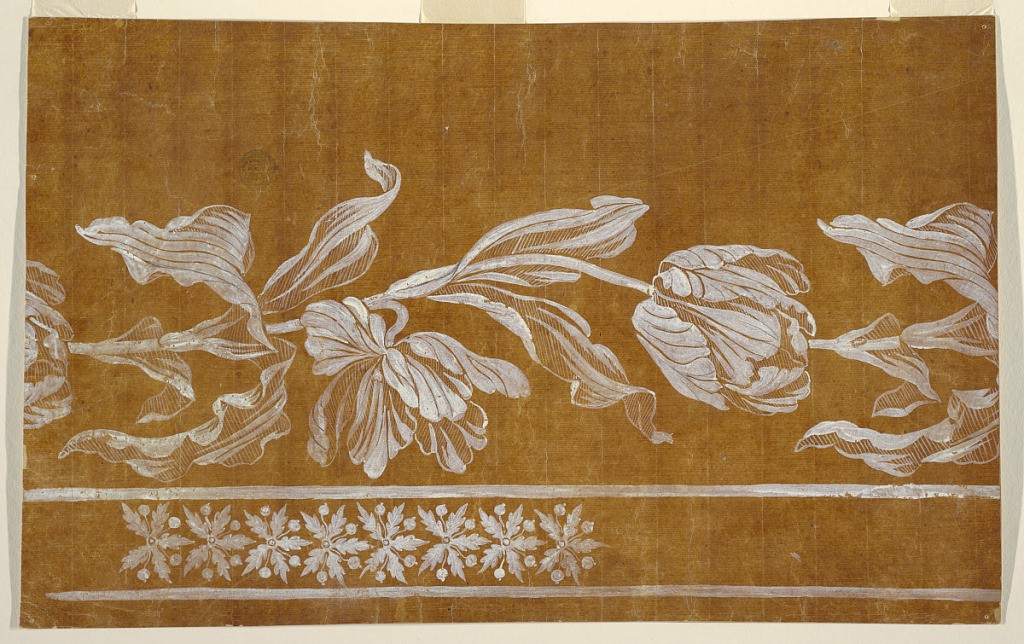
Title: Design for an Embroidered or Woven Horizontal Border of the "Fabrique de St. Ruf"
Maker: Fabrique de Saint Ruf, Lyon, France
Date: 1805–1815
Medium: Graphite, brush and white gouache on glazed tracing paper
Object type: Drawing
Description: A slightly undulating bough with lacy leaves and flowers over a stripe with a row of plant rosettes which face right.